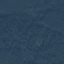
Label: Forest